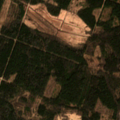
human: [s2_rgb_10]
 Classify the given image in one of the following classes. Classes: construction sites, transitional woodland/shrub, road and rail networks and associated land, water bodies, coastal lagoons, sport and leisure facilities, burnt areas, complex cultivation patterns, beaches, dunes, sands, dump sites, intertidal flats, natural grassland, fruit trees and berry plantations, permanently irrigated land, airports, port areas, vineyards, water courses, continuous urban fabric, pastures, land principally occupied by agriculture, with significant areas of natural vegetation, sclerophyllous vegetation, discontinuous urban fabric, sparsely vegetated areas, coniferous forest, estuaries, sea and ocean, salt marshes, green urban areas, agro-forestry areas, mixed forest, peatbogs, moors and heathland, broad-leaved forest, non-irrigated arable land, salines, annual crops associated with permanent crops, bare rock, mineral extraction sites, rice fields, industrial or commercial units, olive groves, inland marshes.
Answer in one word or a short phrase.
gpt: coniferous forest, mixed forest, transitional woodland/shrub